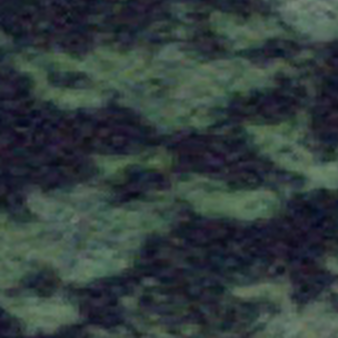
Label: other